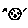
Label: moon